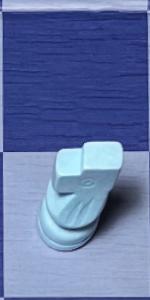
Label: Knight_White